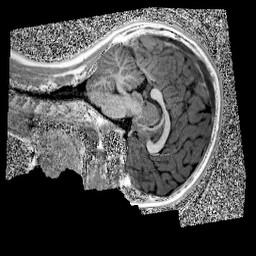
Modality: UNIT1
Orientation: sagittal
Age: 10
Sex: female
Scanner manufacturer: siemens
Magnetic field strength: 3 T
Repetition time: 4 s
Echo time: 0.00299 s